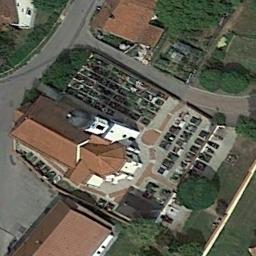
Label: church